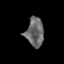
Tissue: prostate
Cell type: T cells
Senescence score: 0.3429
Nuclear area (px): 501
Mean DAPI intensity: 105.719